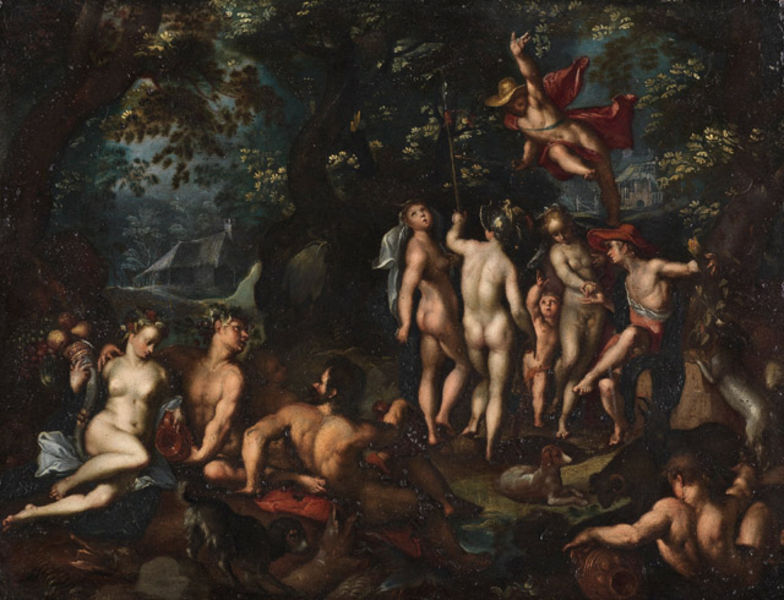
Titel: Das Urteil des Paris
Künstler: Joachim Antonisz. Wtewael
Standort: Karlsruhe
Institution: Staatliche Kunsthalle Karlsruhe
Schlagwörter: akt, baum, blau, blätter, flügel, gemälde, gruppe, himmel, mann, nackt, schatten, umhang, akte, badende, bäume, frauen, grün, landschaft, menschen, sitzen, blumen, braun, brust, busen, frau, hut, hüte, licht, männer, nacht, haus, hund, hunde, obst, rose, rot, tiere, fest, malerei, tanz, feier, gelage, anatomie, barock, bibel, stehen, bild, füllhorn, öl, häuser, natur, hütte, kirche, dunkelheit, gewand, realismus, kind, personen, tanzen, rokoko, wald, fliegen, kinder, engel, frucht, früchte, garten, kanne, krug, putto, trauben, vase, sprung, brüste, hinter, rückenansicht, liegen, ernte, herbst, idylle, ölgemälde, lanze, essen, wein, grazien, nackte, drapierung, birnen, paradies, lamm, schaf, antike, lichtung, arsch, pobacken, waffen, leinwand, helm, allegorie, kranz, mythologie, flora, orgie, jagd, himme, weintrauben, götter, bacchus, satyr, faun, lust, mythologisch, mythos, mittelalter, musen, landscahft, eden, antikisierend, venus, versteck, kränze, speer, apoll, hermes, merkur, amor, putten, waldweg, putti, minerva, gemölde, blumenkränze, bacchanal, treue, athena, apollon, göttinnen, paare, jagdszene, bekränzt, picnic, widder, schäferstündchen, fortuna, demeter, bukolik, mesnchen, wakd, nachkt, arschbacken, po, nackte menschen, bacchien, bachanal, ntücher, nackthund, merkr